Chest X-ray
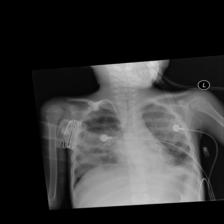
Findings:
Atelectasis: negative
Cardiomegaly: negative
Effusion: negative
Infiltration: negative
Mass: negative
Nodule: negative
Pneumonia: negative
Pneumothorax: negative
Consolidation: negative
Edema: negative
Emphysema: negative
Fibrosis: negative
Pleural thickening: negative
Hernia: negative